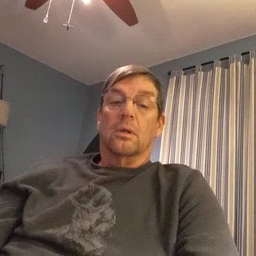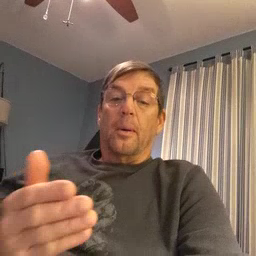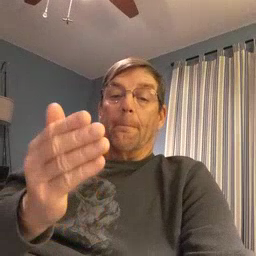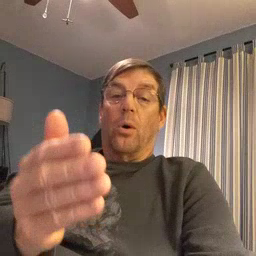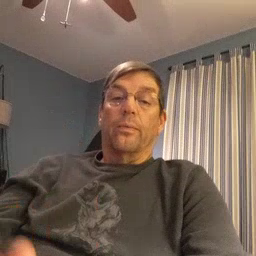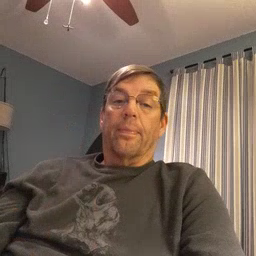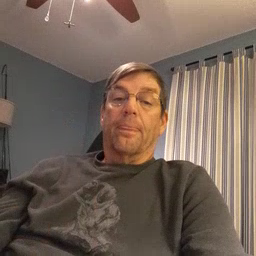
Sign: boat